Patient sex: M
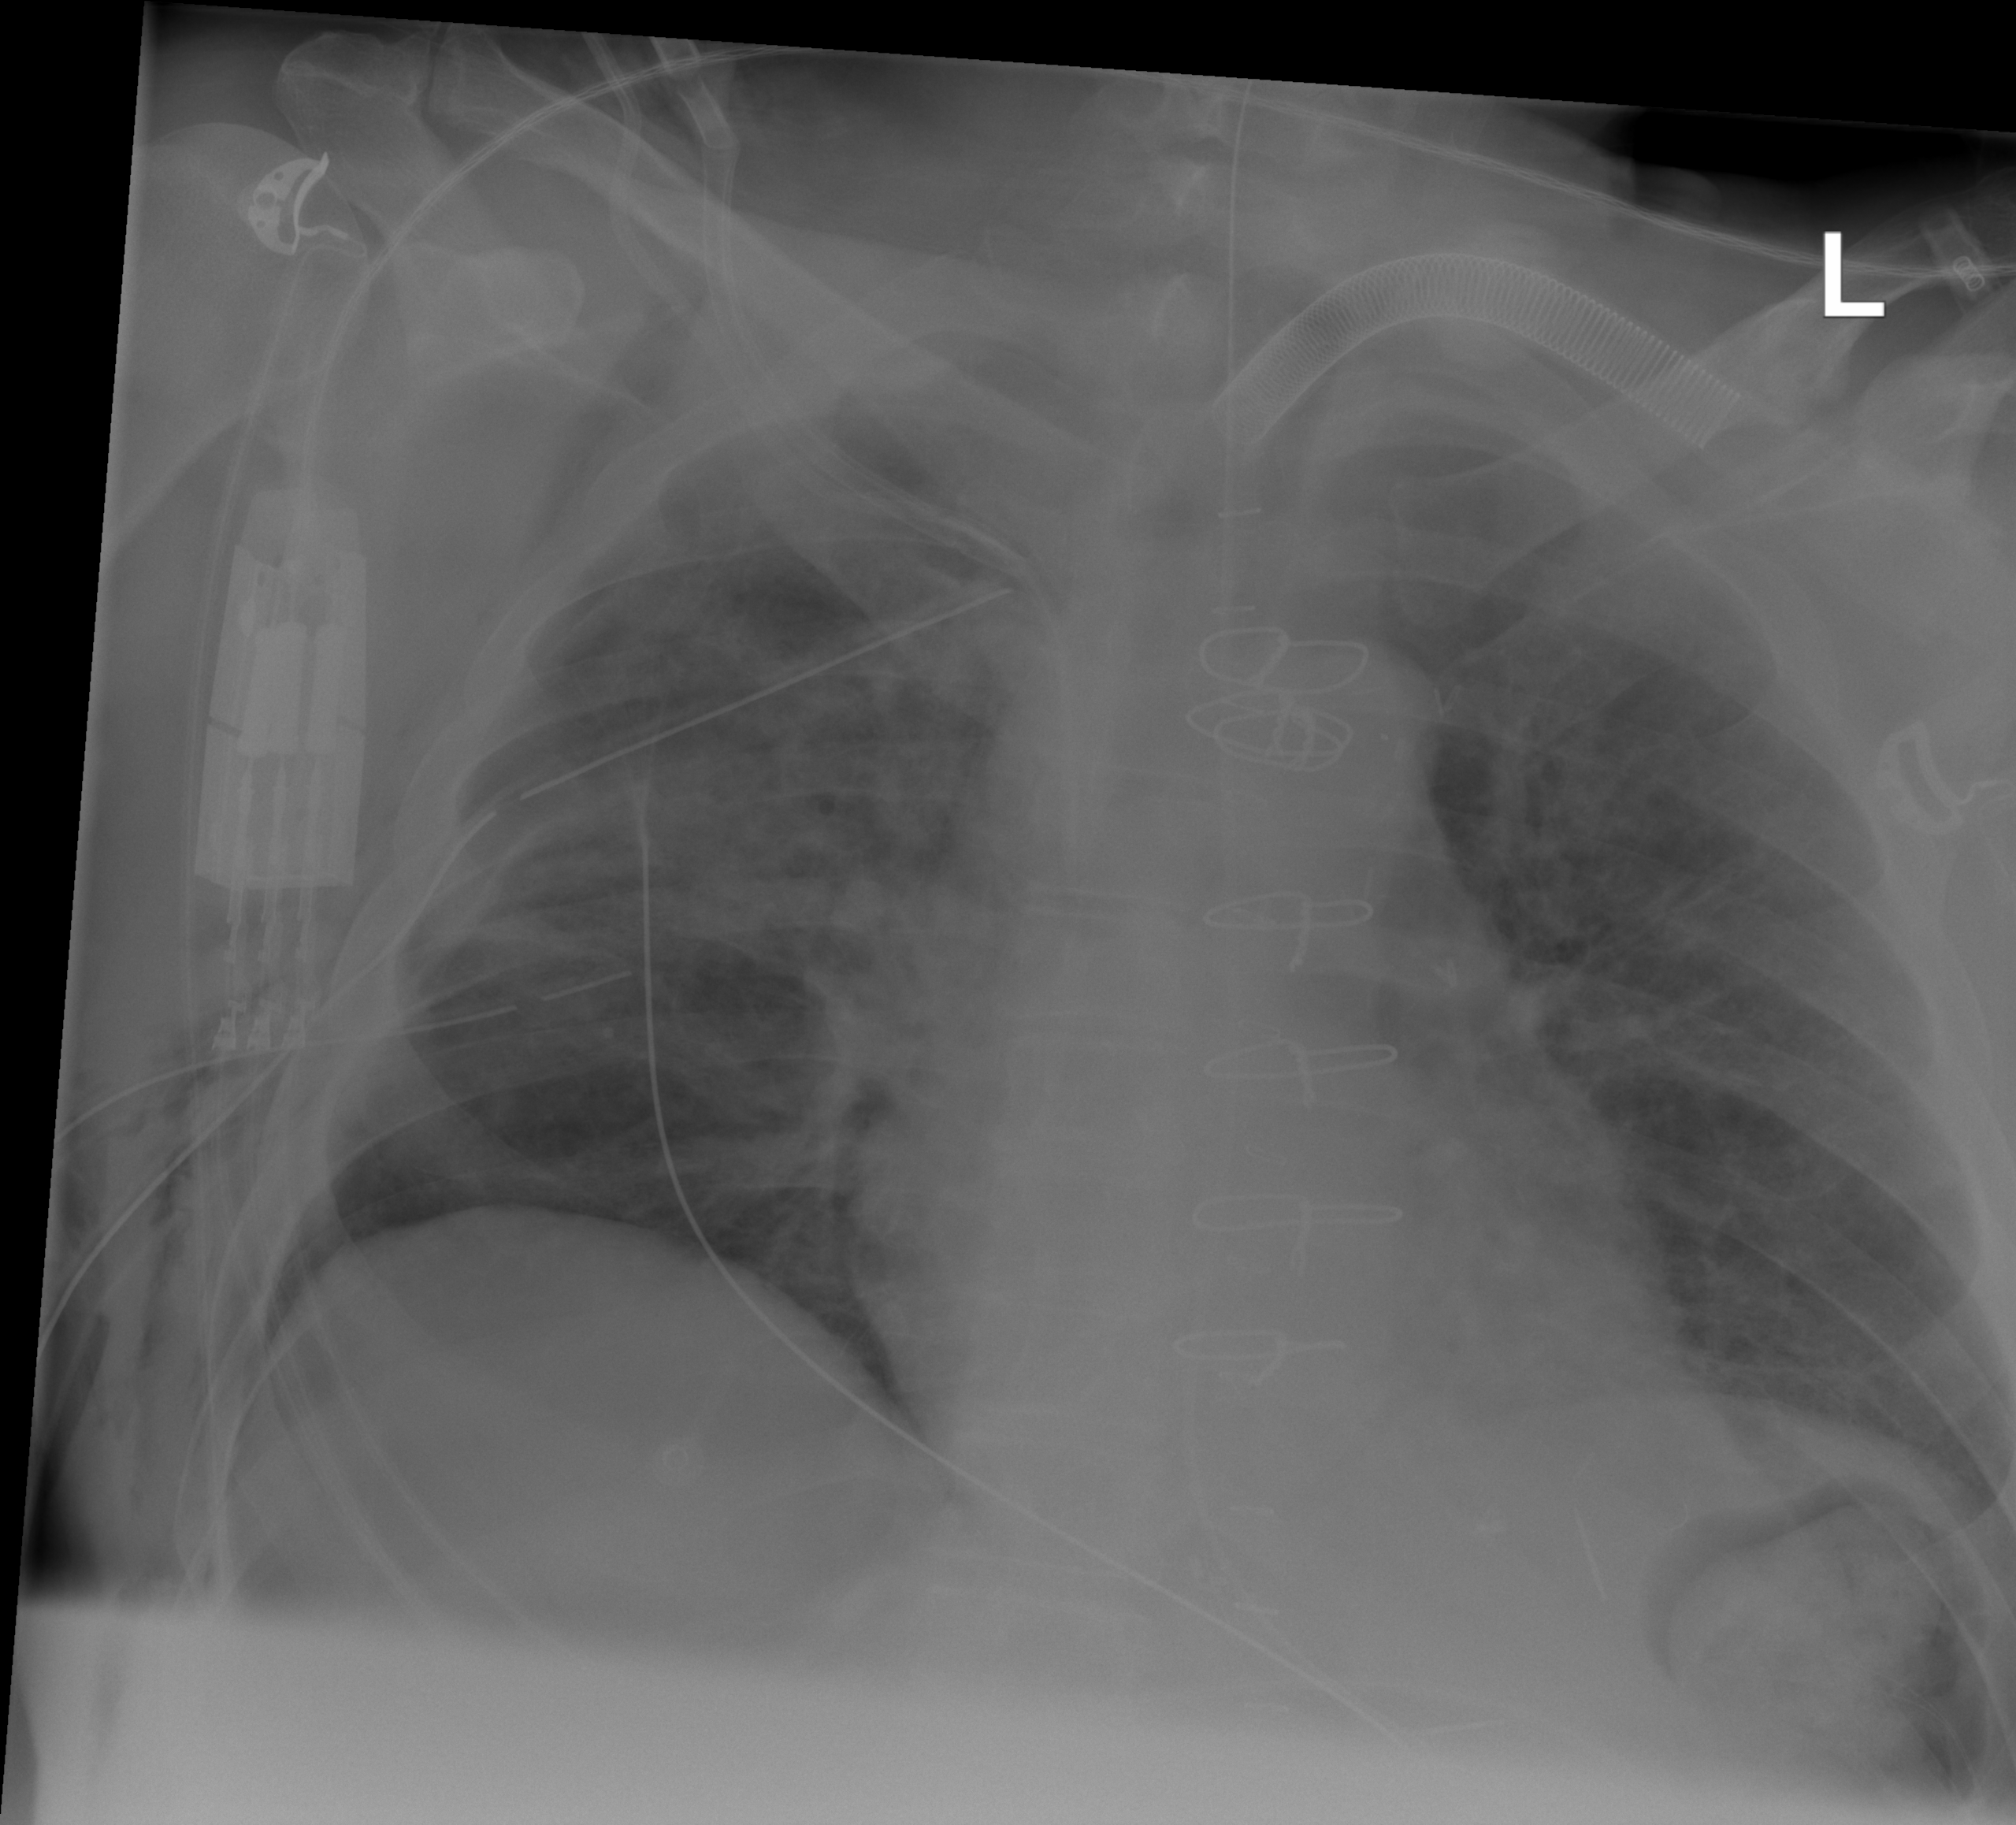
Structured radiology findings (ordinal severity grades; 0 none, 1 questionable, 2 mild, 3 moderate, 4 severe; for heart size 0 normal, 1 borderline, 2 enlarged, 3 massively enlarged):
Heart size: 0
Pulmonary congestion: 2
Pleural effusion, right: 0
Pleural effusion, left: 0
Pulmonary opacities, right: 2
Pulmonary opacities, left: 2
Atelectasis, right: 2
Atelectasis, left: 2